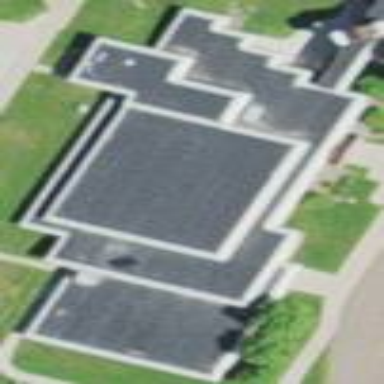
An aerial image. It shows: Building used as fitness center.